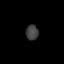
Tissue: prostate
Cell type: T cells
Senescence score: 0.2836
Nuclear area (px): 190
Mean DAPI intensity: 63.874